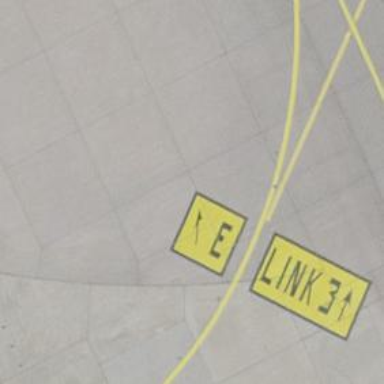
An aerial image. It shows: View of taxiway at the airport.